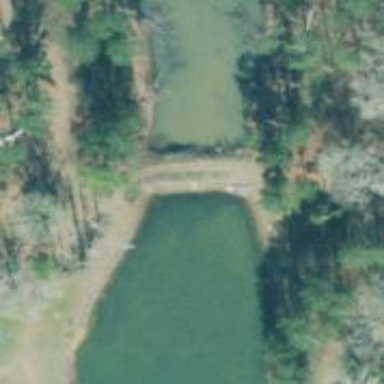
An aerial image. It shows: Dam along waterway.